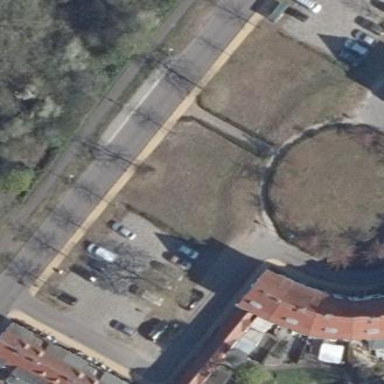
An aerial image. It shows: Parking area with surface.